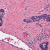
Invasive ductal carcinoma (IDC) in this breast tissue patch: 0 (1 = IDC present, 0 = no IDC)